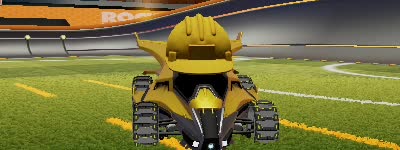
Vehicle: aftershock